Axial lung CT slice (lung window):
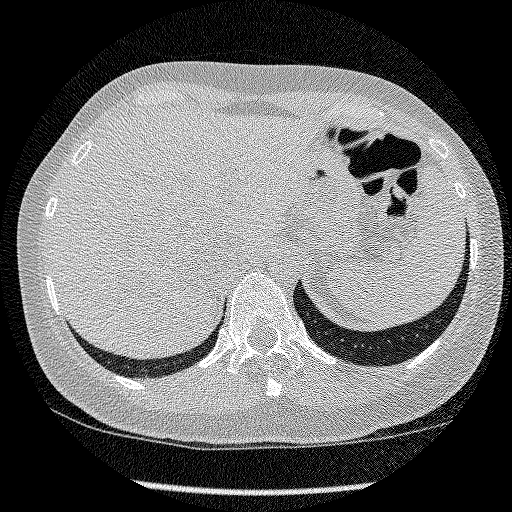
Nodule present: no